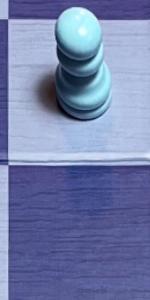
Label: Empty